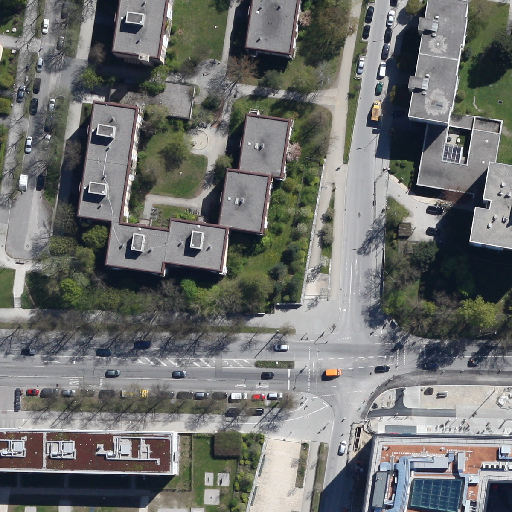
Referring expression: light-duty vehicle in the parking area